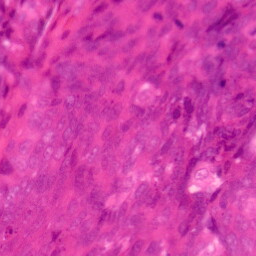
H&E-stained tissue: Colon